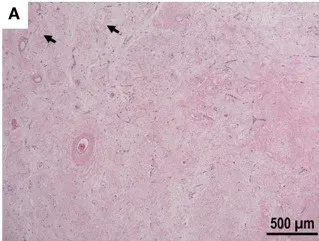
(A,B) Testis, hematoxylin and eosin stain: scarred area with hyalinized tubular Ghosts (lack arrow), increased vascularity and coarse calcifications (red arrow) within tubular profiles. No viable tumor was identified.
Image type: pathology (h&e)